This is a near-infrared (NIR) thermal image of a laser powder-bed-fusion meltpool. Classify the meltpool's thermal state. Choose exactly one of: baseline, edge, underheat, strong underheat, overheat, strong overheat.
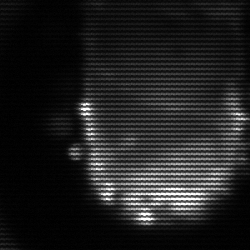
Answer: baseline